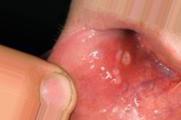
Condition: Mouth Ulcer